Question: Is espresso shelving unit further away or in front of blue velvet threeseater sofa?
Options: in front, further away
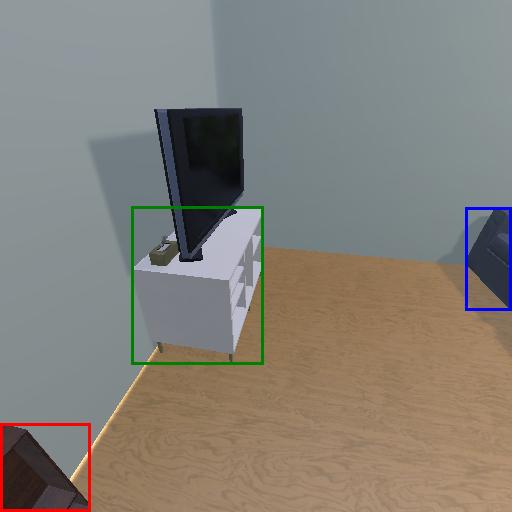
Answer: in front